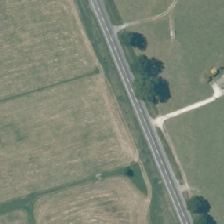
Land cover: low_producing_grassland